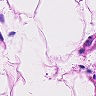
Metastatic tissue present: no